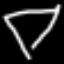
Label: diamond